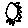
Label: sun